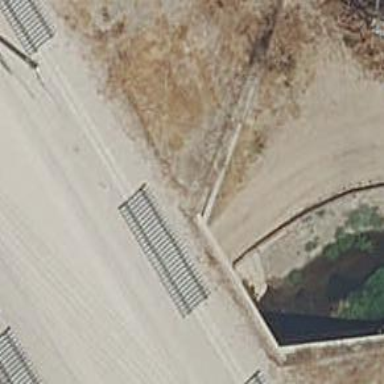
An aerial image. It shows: Retaining wall.